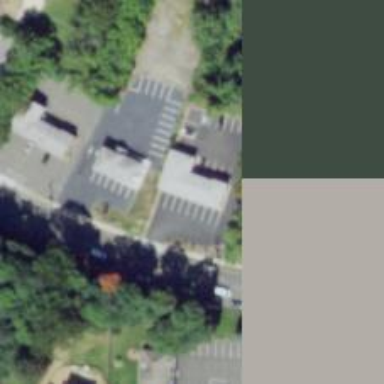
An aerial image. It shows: Healthcare clinic.